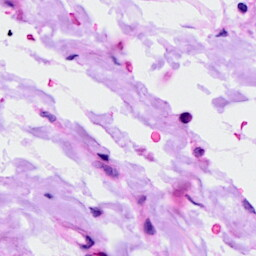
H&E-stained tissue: Ovarian